Question: In my app, I manage a library of music files using CoreData as the backing store. Works pretty well. I also use an 'NSFetchedResultsController' to bind the data to a table view for display, which is also all fine and dandy. The issue arises when I try to enable editing on the table view.
As usual, I return 'YES' from 'tableView:canEditRowAtIndexPath:' to allow rows to be editied, enabling the swipe to delete UI. That works nicely and shows up right. However, after deleting files and whatnot, the 'UITableView' begins having some strange rendering issues:

I don't send any messages to the tableview to explicitly request UI updates, since the fetched results controller notifies my 'UITableViewController' subclass of this, which then sends the appropriate messages:
'''
/**
* Handler for changing an entire section at once
*/
- (void)controller:(NSFetchedResultsController *)controller didChangeSection:(id <NSFetchedResultsSectionInfo>)sectionInfo
atIndex:(NSUInteger)sectionIndex forChangeType:(NSFetchedResultsChangeType)type {
switch(type) {
case NSFetchedResultsChangeInsert:
[self.tableView insertSections:[NSIndexSet indexSetWithIndex:sectionIndex]
withRowAnimation:UITableViewRowAnimationRight];
break;
case NSFetchedResultsChangeDelete:
[self.tableView deleteSections:[NSIndexSet indexSetWithIndex:sectionIndex]
withRowAnimation:UITableViewRowAnimationLeft];
break;
}
}
/**
* Handler for changing a single object, usually a row.
*/
- (void)controller:(NSFetchedResultsController *)controller didChangeObject:(id)anObject
atIndexPath:(NSIndexPath *)indexPath forChangeType:(NSFetchedResultsChangeType)type
newIndexPath:(NSIndexPath *)newIndexPath {
UITableView *tableView = self.tableView;
switch(type) {
case NSFetchedResultsChangeInsert:
[tableView insertRowsAtIndexPaths:@[newIndexPath]
withRowAnimation:UITableViewRowAnimationRight];
break;
case NSFetchedResultsChangeDelete:
[tableView deleteRowsAtIndexPaths:@[indexPath]
withRowAnimation:UITableViewRowAnimationLeft];
break;
case NSFetchedResultsChangeUpdate:
[tableView reloadRowsAtIndexPaths:@[indexPath]
withRowAnimation:UITableViewRowAnimationFade];
break;
case NSFetchedResultsChangeMove:
[tableView deleteRowsAtIndexPaths:@[indexPath]
withRowAnimation:UITableViewRowAnimationFade];
[tableView insertRowsAtIndexPaths:@[newIndexPath]
withRowAnimation:UITableViewRowAnimationFade];
break;
}
}
/**
* Called when the fetched results controller begins sending update messages.
*/
- (void) controllerWillChangeContent:(NSFetchedResultsController *) controller {
[self.tableView beginUpdates];
}
/**
* Called when the fetched results controller finishes sending updates.
*/
- (void) controllerDidChangeContent:(NSFetchedResultsController *) controller {
[self.tableView endUpdates];
}
'''
After reading the docs, I'm pretty sure all I need to do is delete the object from the context, which happens like this:
'''
- (void) tableView:(UITableView *) tableView commitEditingStyle:(UITableViewCellEditingStyle) editingStyle forRowAtIndexPath:(NSIndexPath *) indexPath {
if (editingStyle == UITableViewCellEditingStyleDelete) {
// perform on the object context's background queue
[[SQUPersistence sharedInstance].managedObjectContext performBlock:^{
[[SQUPersistence sharedInstance].managedObjectContext deleteObject:[_fetchedResultsController objectAtIndexPath:indexPath]];
// Save database
[[SQUPersistence sharedInstance] save:nil];
}];
}
}
'''
Eventually, the UI enters a strange state as seen above and the table gets out of sync with the backing store, and no animations are performed. Am I doing this entire deletion thing wrong, or have I encountered a bug with Apple's classes?
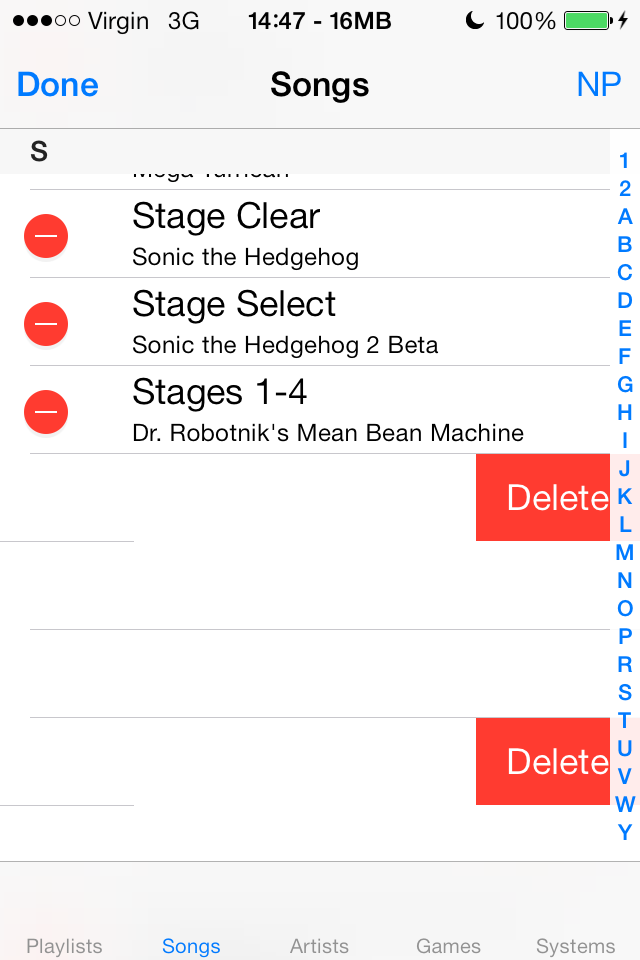
Answer: I suspect it is threading issue. If you're deleting on the background queue, but referencing the object from the main queue, '[_fetchedResultsController objectAtIndexPath:indexPath]', I am sure that will cause problems.
Right off, I would confirm by trying:
'''
- (void) tableView:(UITableView *) tableView commitEditingStyle:(UITableViewCellEditingStyle) editingStyle forRowAtIndexPath:(NSIndexPath *) indexPath {
if (editingStyle == UITableViewCellEditingStyleDelete) {
NSManagedObjectContext *context = _fetchedResultsController.managedObjectContext;
[context deleteObject:[_fetchedResultsController objectAtIndexPath:indexPath]];
// Save database (You do not have to do this here)
[context save:nil];
}
}
'''
If you do not have issues doing it this way, I'd suggest leaving it. There is likely little benefit in deleting a single object in the background. Where you might hang would be the save operation, which you don't actually need to do here. You can leave the save till user exits or some other point at which any lag would be masked by the UI change.